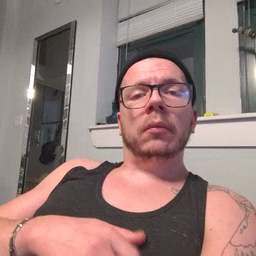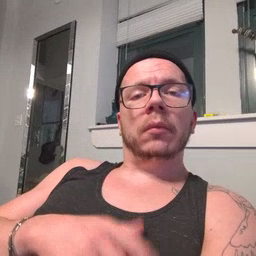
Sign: apple